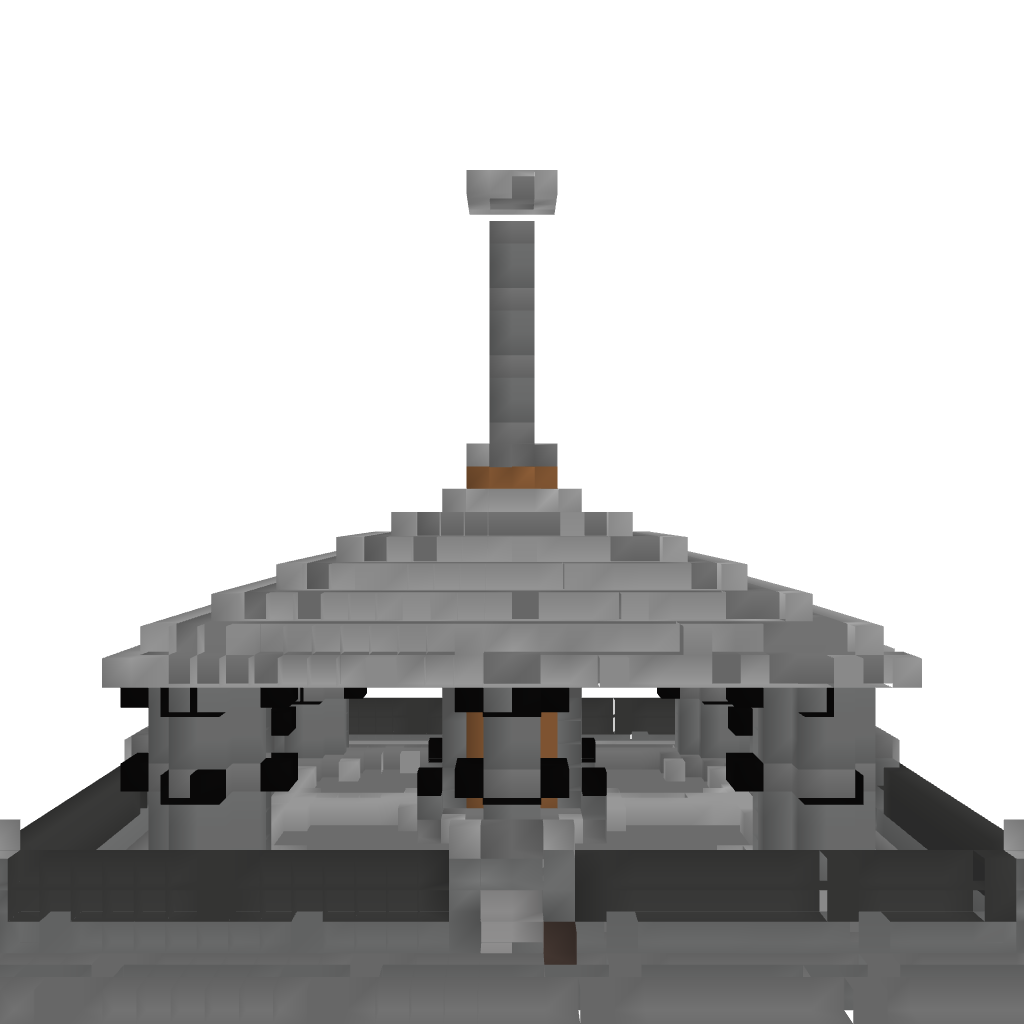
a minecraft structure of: Citadel